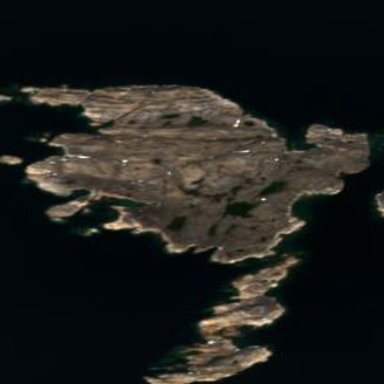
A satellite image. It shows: Island with natural coastline.